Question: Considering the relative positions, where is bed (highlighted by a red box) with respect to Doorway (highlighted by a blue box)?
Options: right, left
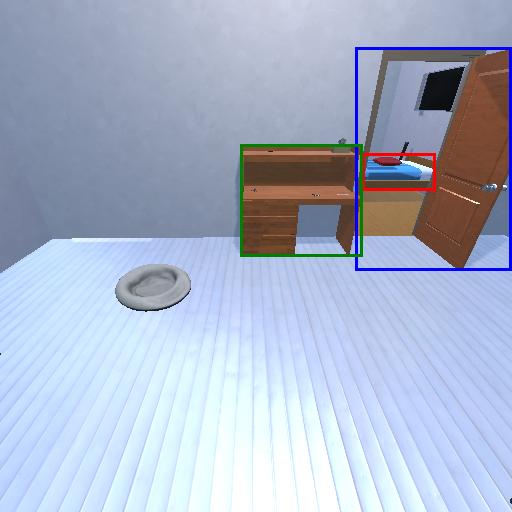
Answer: right